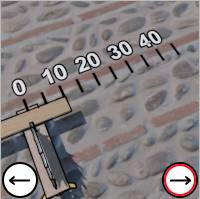
Task: length
Answer: 10
First scale value: 10.0